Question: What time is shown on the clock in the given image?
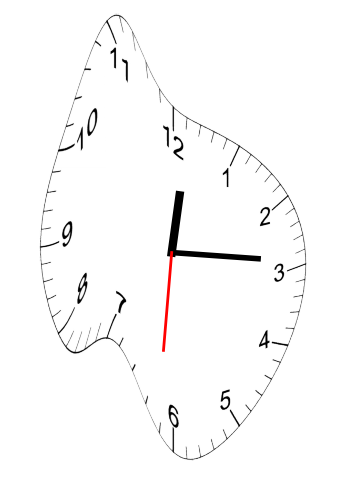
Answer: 12:14:31